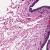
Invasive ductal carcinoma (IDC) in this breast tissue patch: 0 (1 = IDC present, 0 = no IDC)